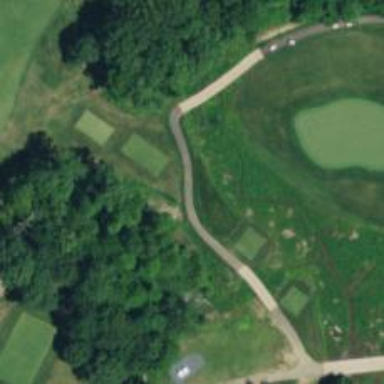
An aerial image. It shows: Pathway for golfing.